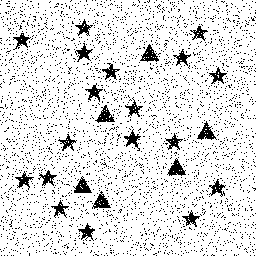
Squares: 0
Triangles: 6
Stars: 18
Total shapes: 24